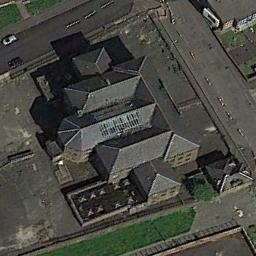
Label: church